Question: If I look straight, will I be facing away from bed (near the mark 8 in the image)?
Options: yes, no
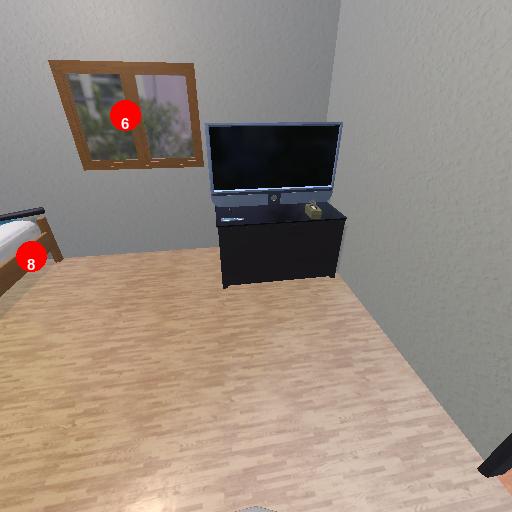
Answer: yes